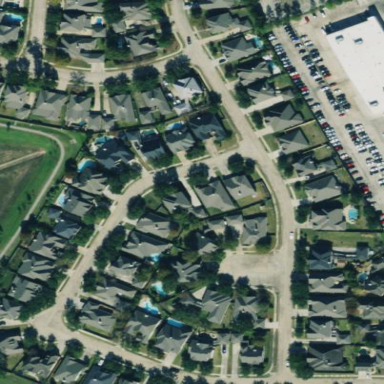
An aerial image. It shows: Residential area within neighborhood.